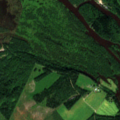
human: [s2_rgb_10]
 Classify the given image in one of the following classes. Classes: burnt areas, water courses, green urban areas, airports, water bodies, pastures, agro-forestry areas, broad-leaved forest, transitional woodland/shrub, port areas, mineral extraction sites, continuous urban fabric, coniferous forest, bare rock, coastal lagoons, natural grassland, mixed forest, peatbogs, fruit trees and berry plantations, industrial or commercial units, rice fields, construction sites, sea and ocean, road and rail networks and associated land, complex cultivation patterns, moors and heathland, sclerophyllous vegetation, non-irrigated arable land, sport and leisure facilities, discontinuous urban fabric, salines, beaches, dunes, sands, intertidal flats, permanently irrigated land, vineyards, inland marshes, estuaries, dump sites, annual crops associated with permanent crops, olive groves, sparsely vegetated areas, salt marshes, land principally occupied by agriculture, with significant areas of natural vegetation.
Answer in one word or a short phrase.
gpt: non-irrigated arable land, broad-leaved forest, coniferous forest, mixed forest, transitional woodland/shrub, water courses